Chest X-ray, PA view. Patient: 34 years old, sex M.
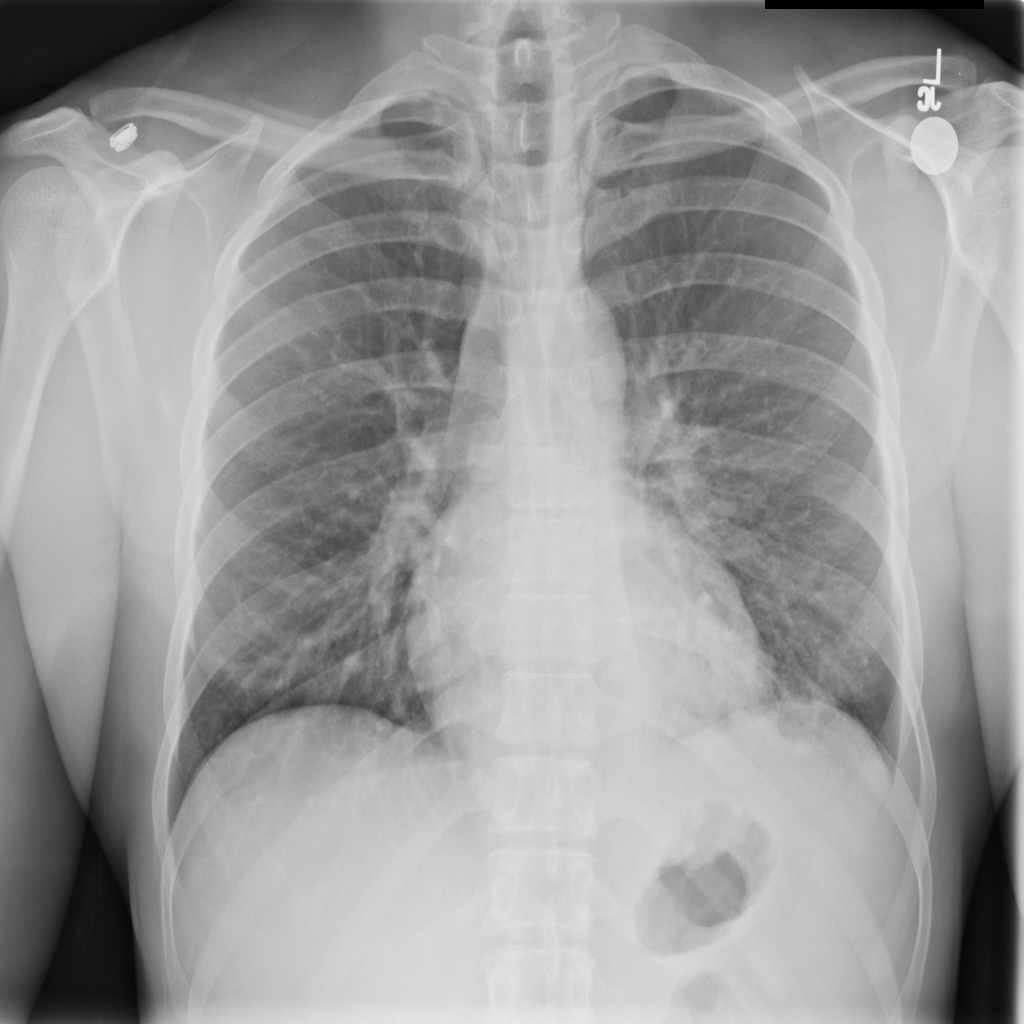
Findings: Infiltration, Pleural_Thickening